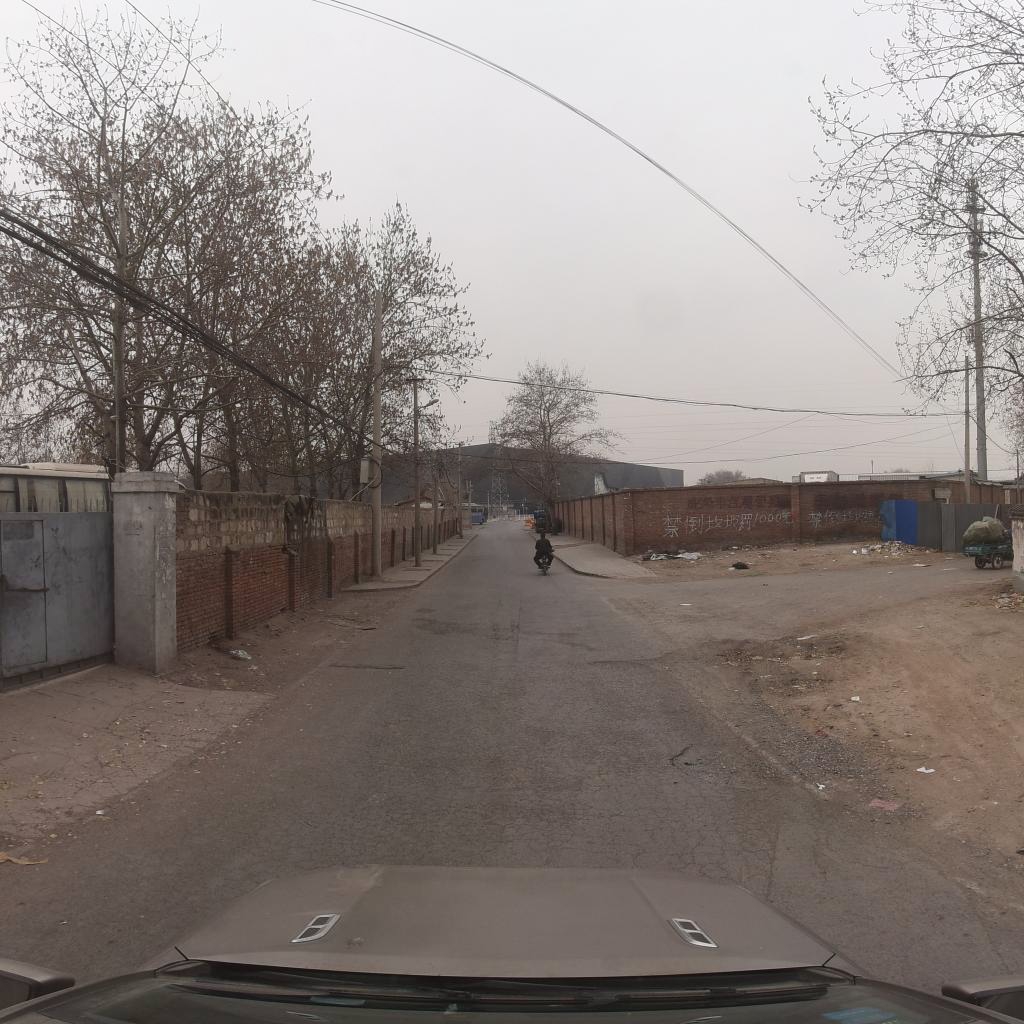
Region: Fengtai
Road damage annotations: alligator crack, pothole